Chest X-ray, PA view. Patient: 46 years old, sex M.
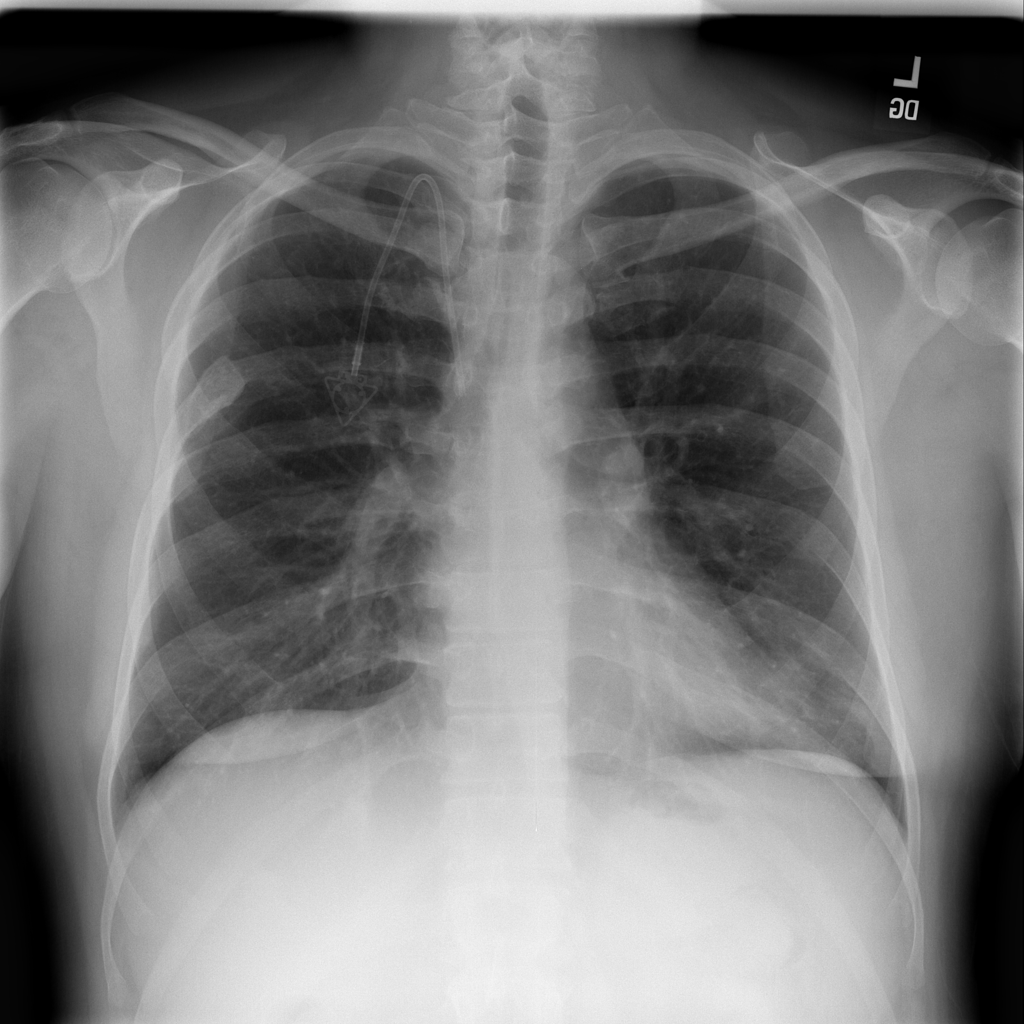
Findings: No Finding